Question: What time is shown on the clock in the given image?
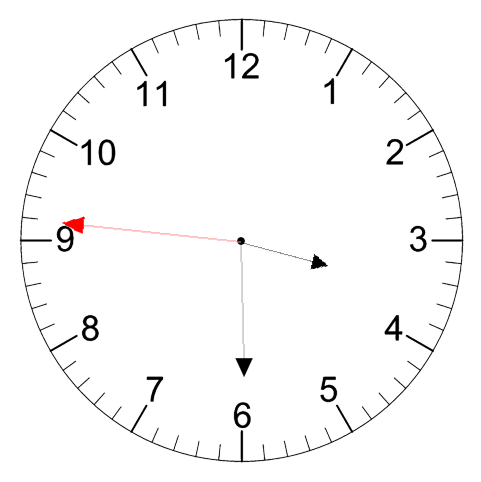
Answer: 03:29:46